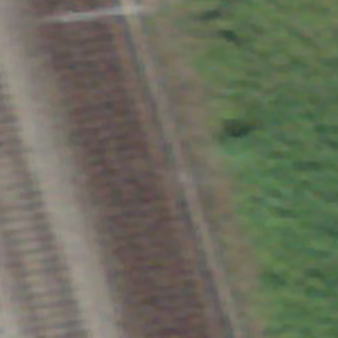
Label: other